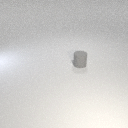
small gray rubber cylinder